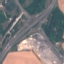
Land use / land cover: Highway